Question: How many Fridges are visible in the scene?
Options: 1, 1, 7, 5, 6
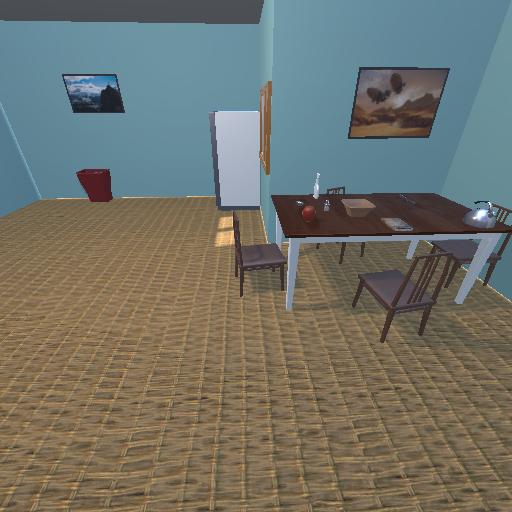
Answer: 1